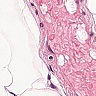
Metastatic tissue present: no